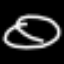
Label: squiggle